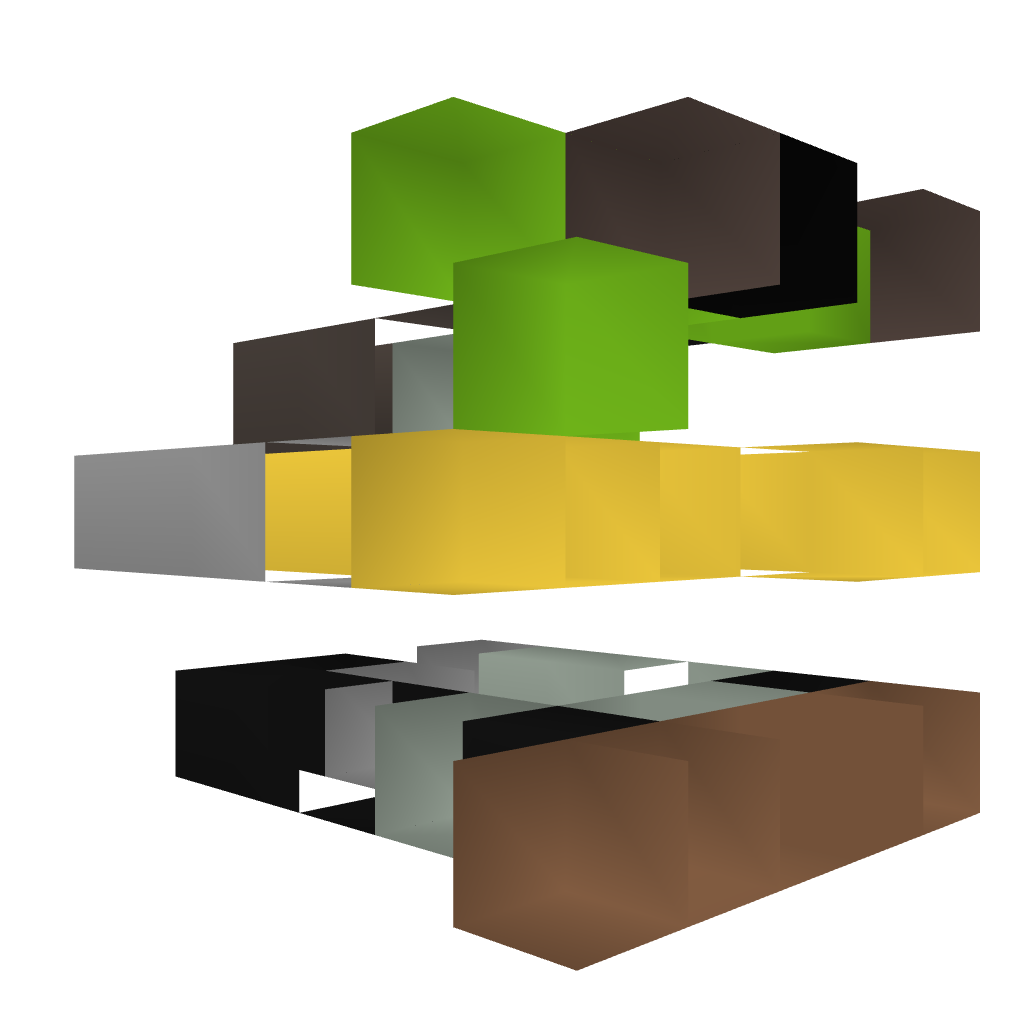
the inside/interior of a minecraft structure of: Minecart Dispensing System